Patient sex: F
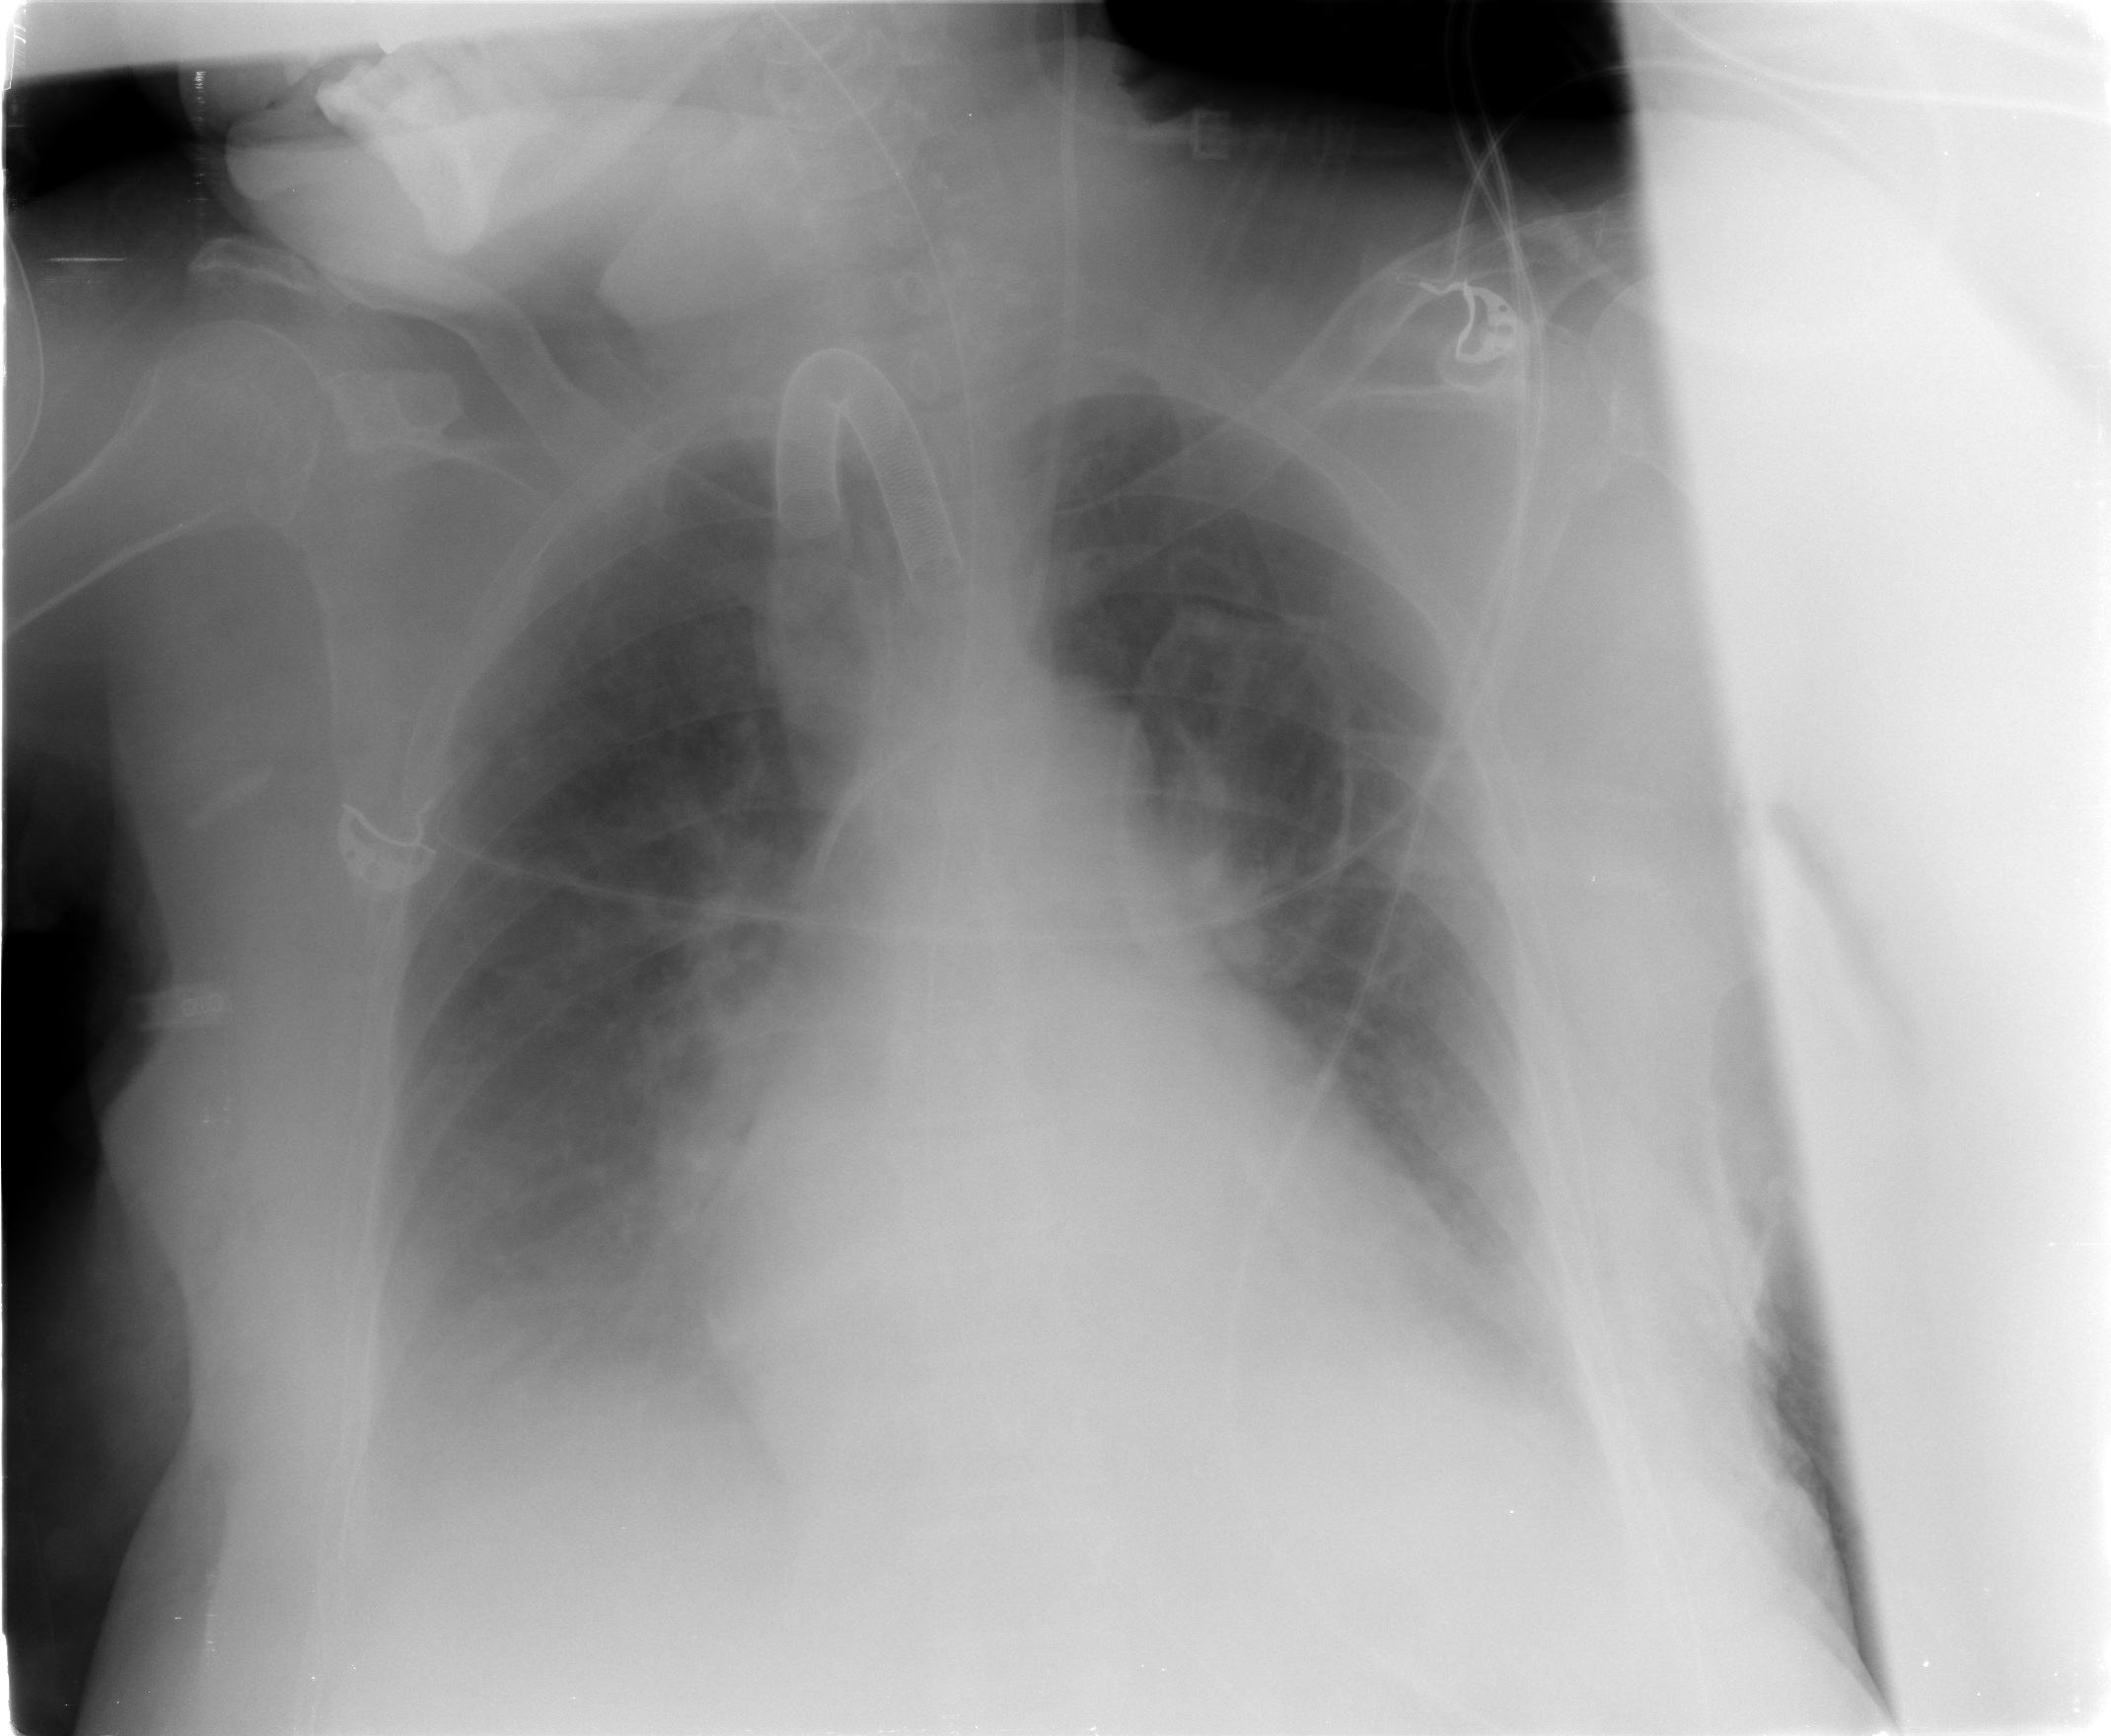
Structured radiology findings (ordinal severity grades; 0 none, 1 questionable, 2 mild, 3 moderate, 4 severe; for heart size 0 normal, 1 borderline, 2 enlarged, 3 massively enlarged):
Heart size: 2
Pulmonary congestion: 1
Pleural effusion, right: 2
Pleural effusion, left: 2
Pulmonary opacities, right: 0
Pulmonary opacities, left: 0
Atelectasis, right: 2
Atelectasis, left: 2